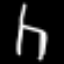
Label: chair